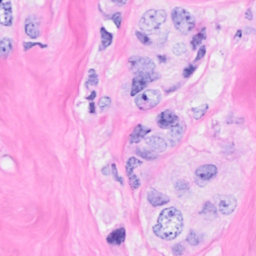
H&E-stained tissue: Breast